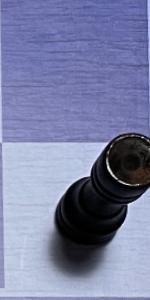
Label: Rook_Black